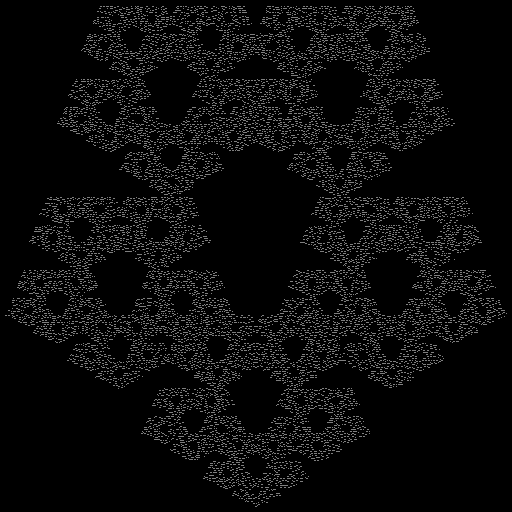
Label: sierpinski_pentagon